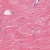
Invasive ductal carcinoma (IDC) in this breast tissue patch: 0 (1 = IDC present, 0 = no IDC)